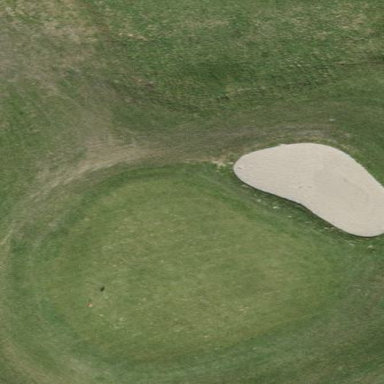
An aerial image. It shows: Sand bunker on golf course.